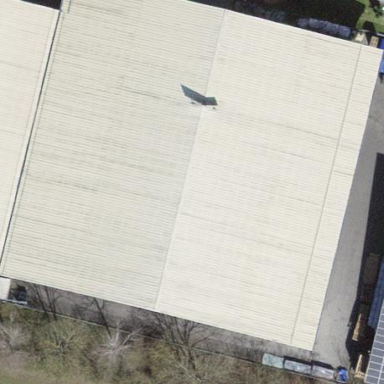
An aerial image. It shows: Industrial building.